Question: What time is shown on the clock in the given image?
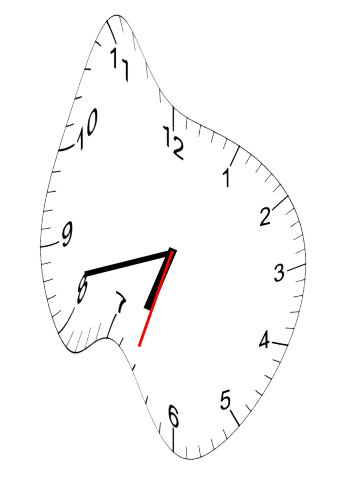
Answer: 06:42:33